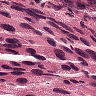
Metastatic tissue present: yes